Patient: sex M, age 67
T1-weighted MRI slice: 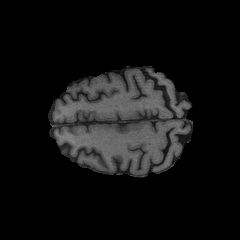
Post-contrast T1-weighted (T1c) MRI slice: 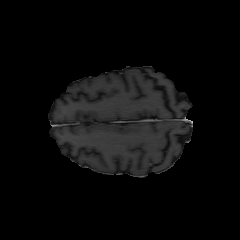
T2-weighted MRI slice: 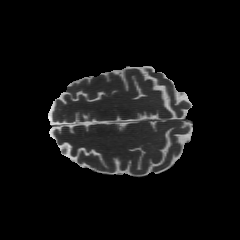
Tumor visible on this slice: no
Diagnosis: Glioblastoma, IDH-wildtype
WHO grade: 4